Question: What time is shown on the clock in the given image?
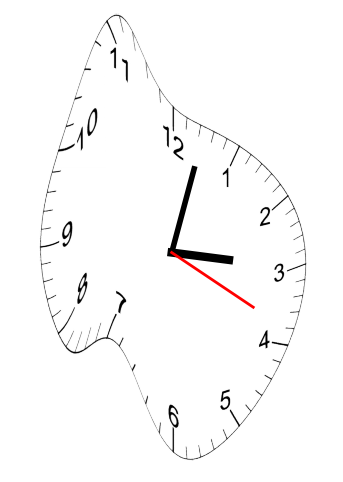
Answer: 03:02:19